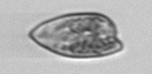
Label: Prorocentrum_dentatum